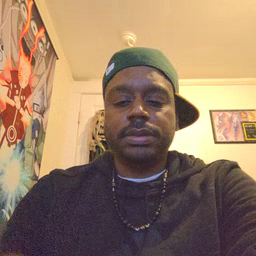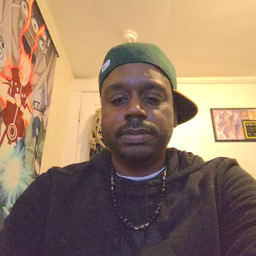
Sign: person